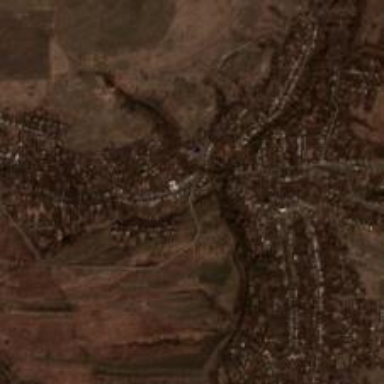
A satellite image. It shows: Town.